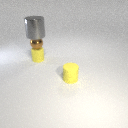
small brown metal sphere above small yellow rubber cylinder